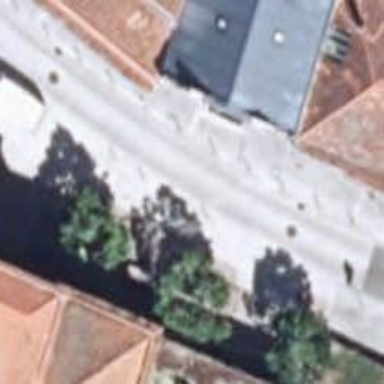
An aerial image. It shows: Concrete road within living street.